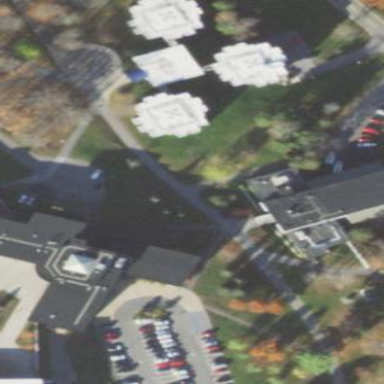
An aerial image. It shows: College building.